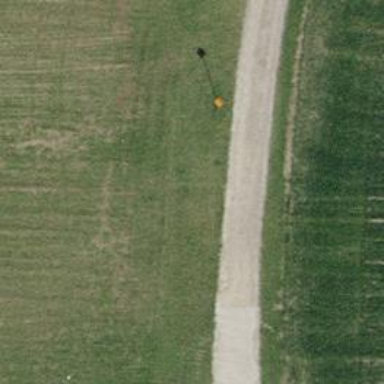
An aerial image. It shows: Pipeline marker.